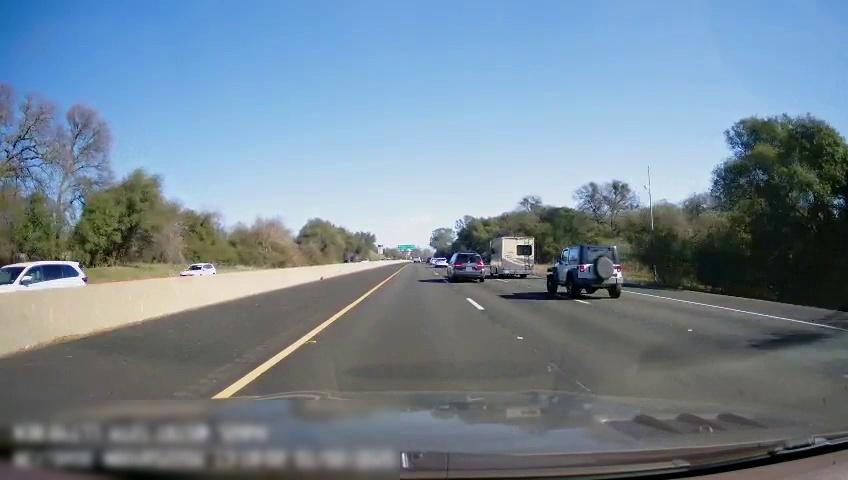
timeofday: Day
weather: Sunny
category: Drivable Space
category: Vehicles | Car
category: Vehicles | Car
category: Vehicles | SUV
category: Vehicles | SUV
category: Vehicles | SUV
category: Vehicles | Van
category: Lanes | Current Lane
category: Lanes | Current Lane
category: Lanes | Alternate Lane
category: Lanes | Alternate Lane